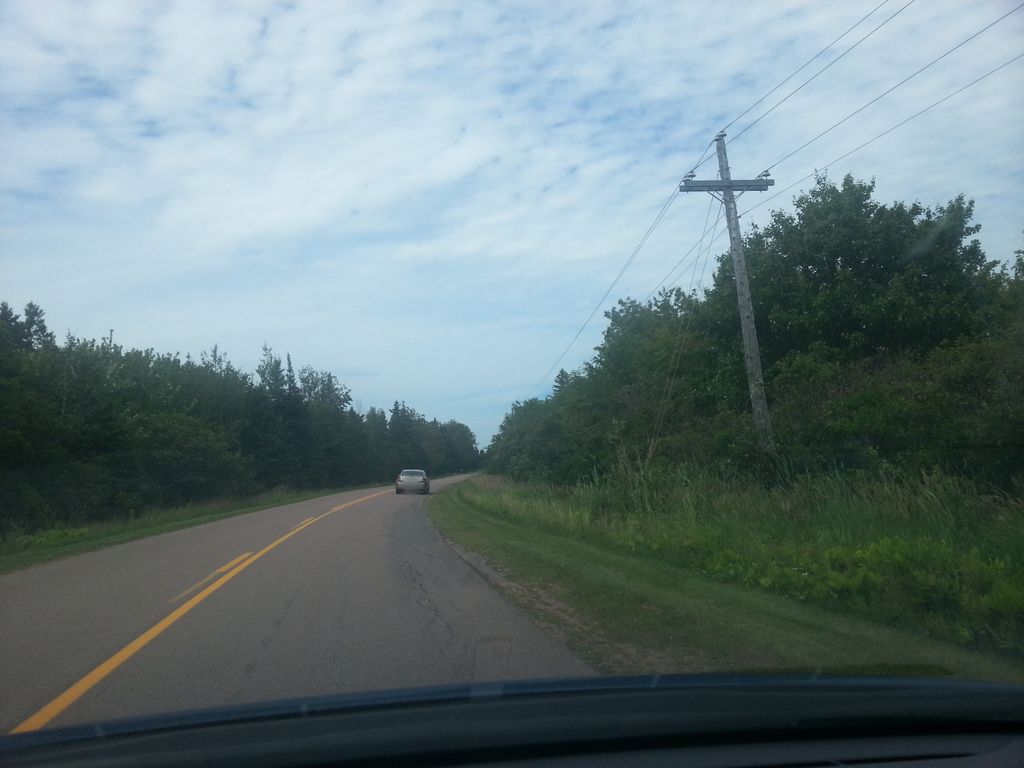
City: charlottetown